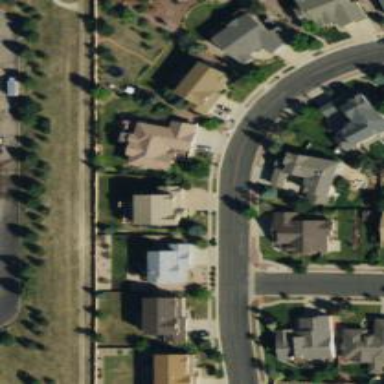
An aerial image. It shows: Asphalt road in residential area.